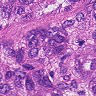
Metastatic tissue present: yes